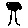
Label: tree